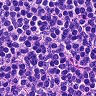
Metastatic tissue present: no